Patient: sex F, age 35
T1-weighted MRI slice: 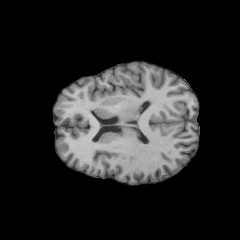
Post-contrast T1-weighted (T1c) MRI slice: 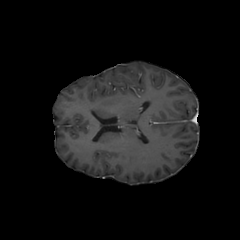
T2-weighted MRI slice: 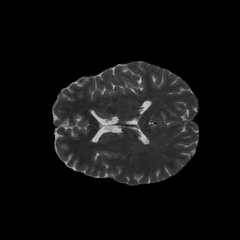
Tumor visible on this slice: no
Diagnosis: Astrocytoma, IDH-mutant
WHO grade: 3